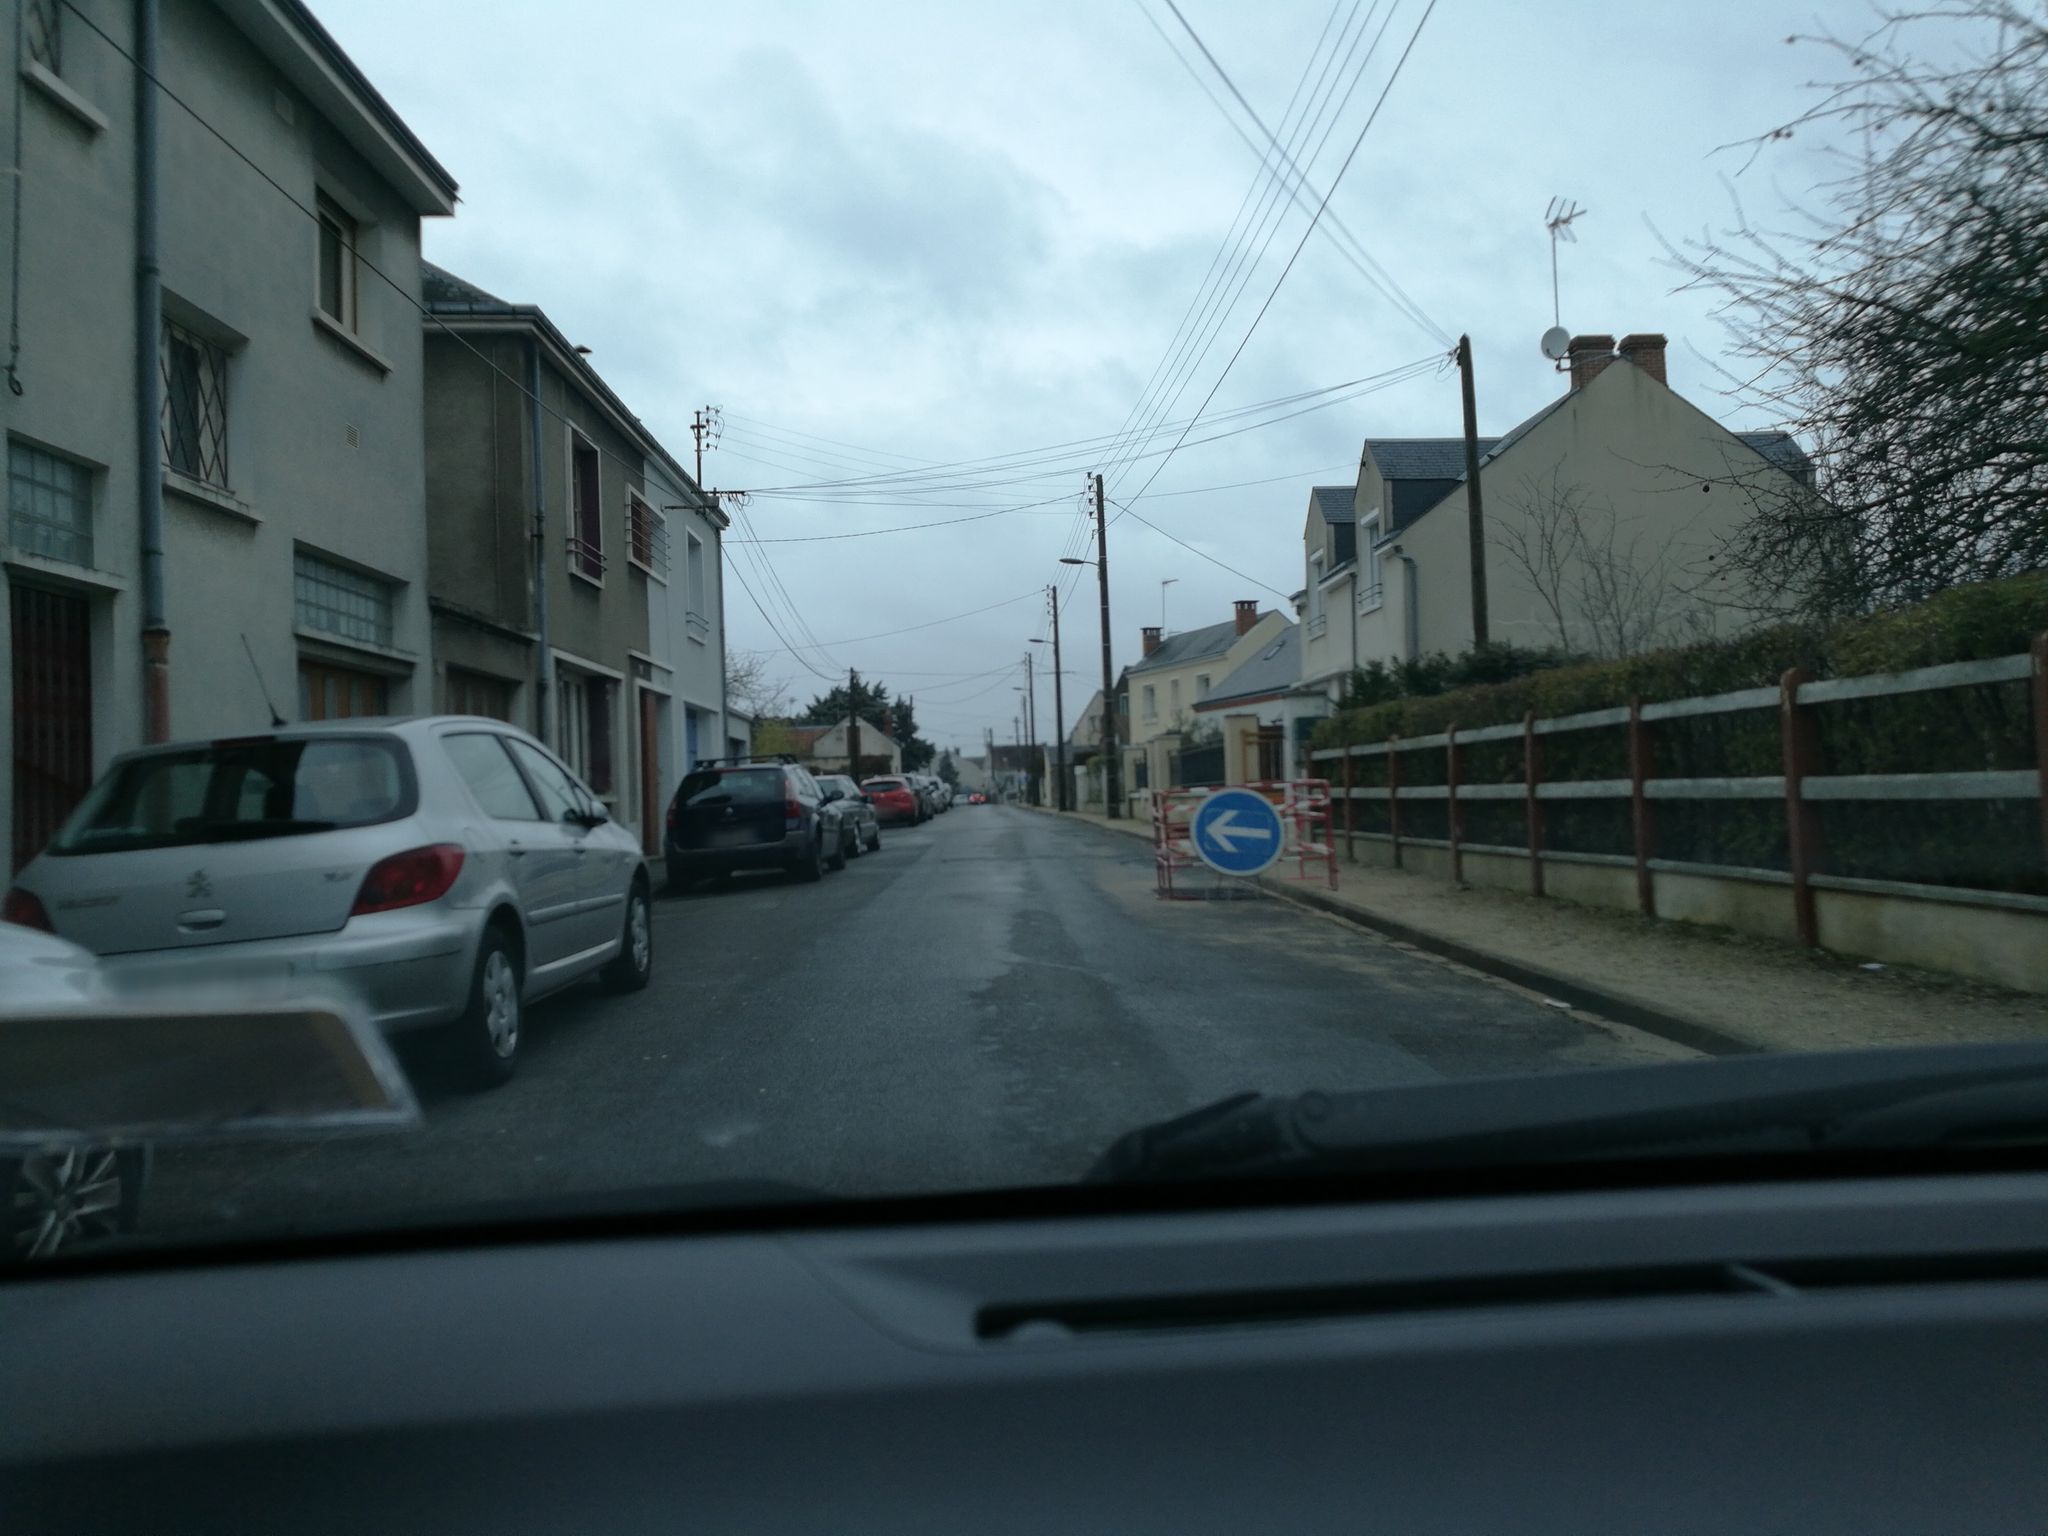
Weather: snowy
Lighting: day
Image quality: good
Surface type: driving surface
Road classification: residential
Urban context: urban centre
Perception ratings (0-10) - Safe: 2.83, Lively: 5.89, Beautiful: 5.1, Boring: 3.74, Depressing: 3.16, Wealthy: 1.18